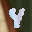
Label: 4